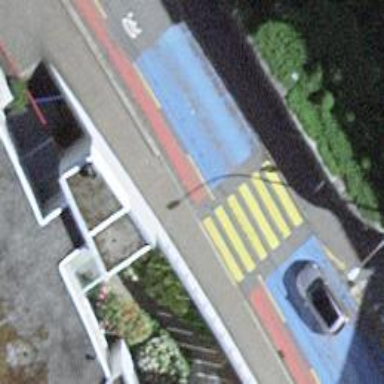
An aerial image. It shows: Zebra crossing with clear markings.